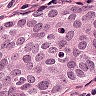
Metastatic tissue present: yes